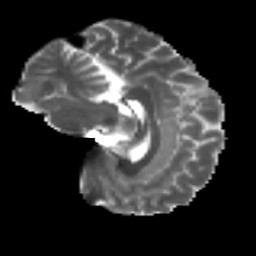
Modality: T2w
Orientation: sagittal
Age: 22
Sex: male
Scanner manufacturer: ge
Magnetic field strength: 3 T
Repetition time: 7.8 s
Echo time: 0.0606 s